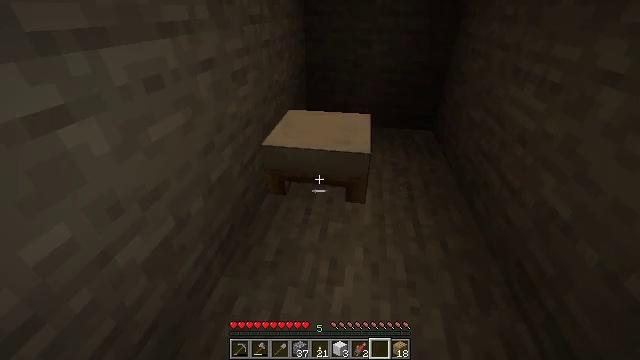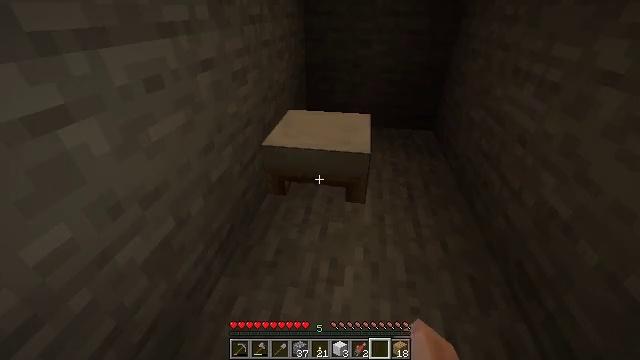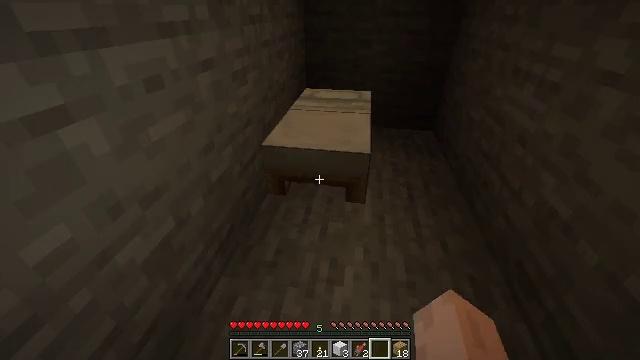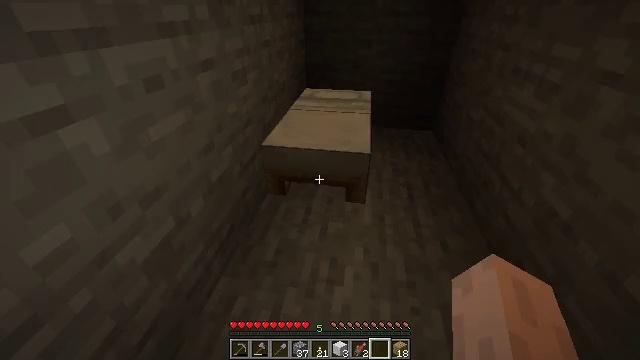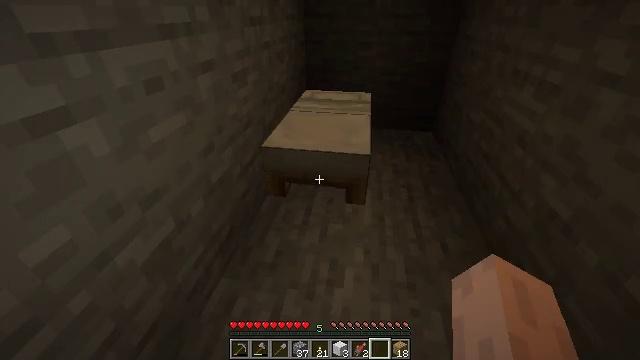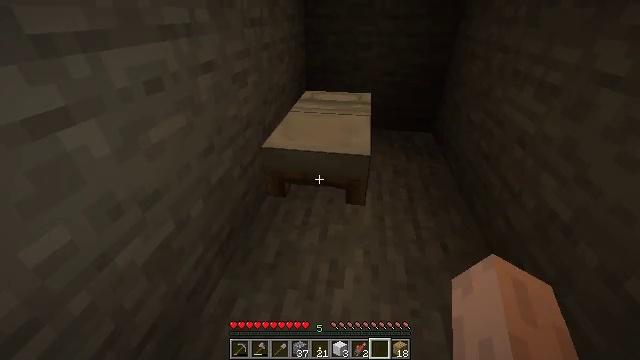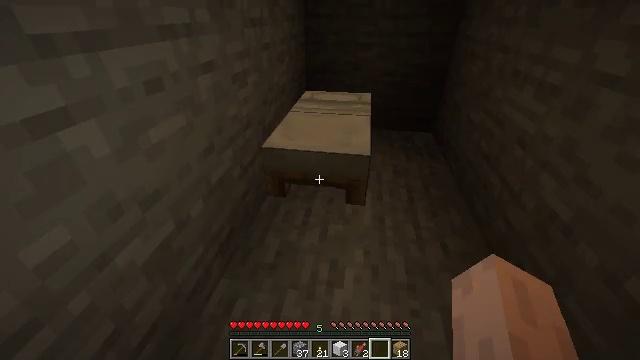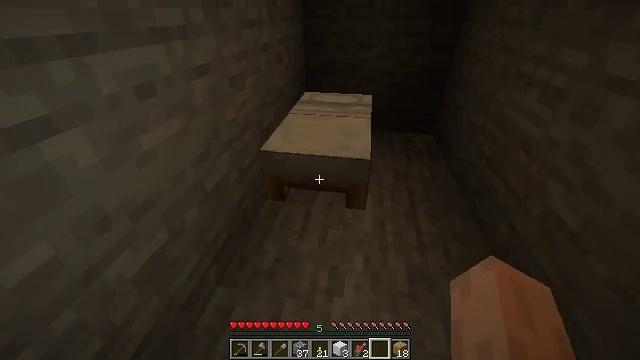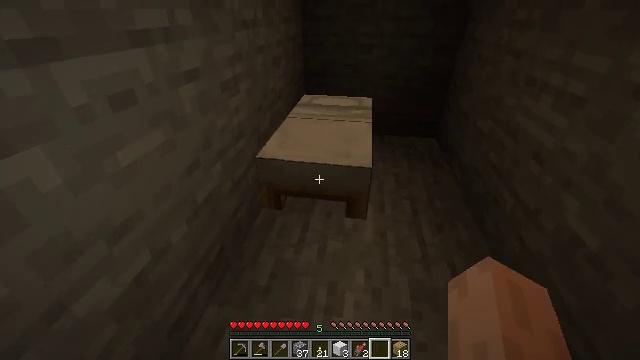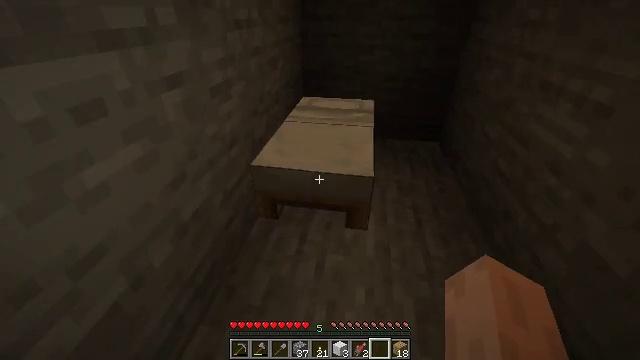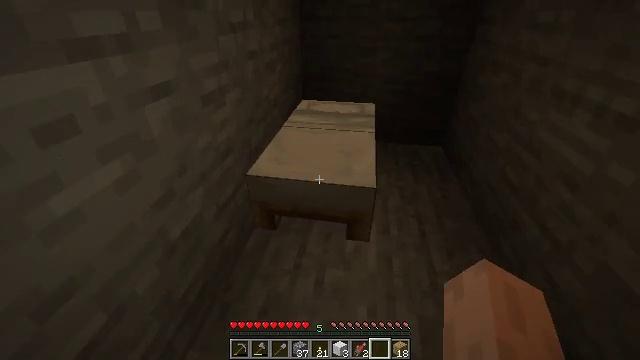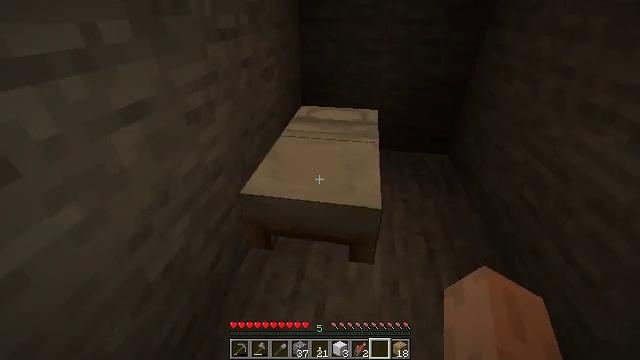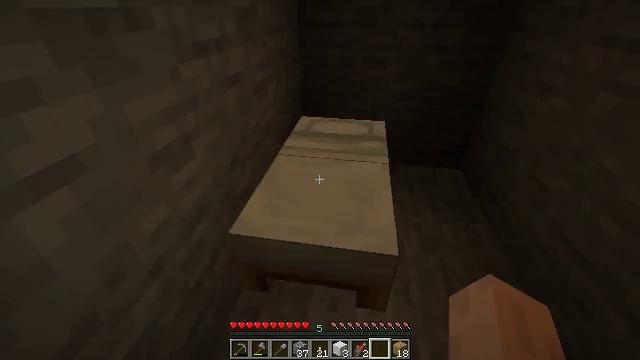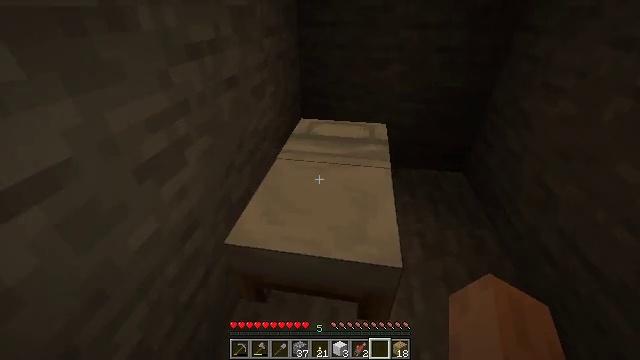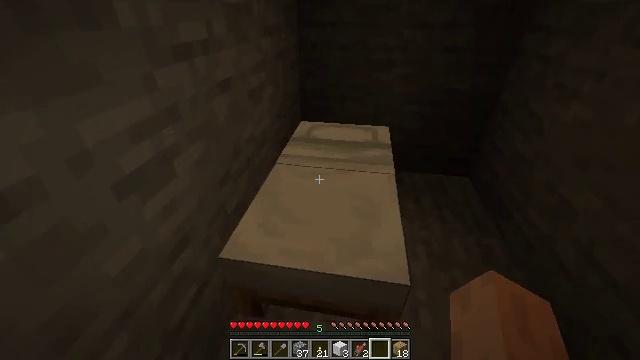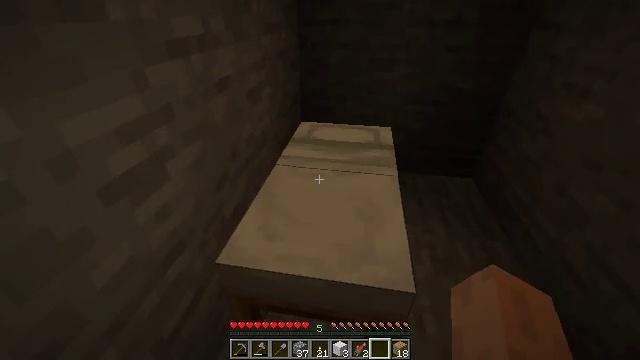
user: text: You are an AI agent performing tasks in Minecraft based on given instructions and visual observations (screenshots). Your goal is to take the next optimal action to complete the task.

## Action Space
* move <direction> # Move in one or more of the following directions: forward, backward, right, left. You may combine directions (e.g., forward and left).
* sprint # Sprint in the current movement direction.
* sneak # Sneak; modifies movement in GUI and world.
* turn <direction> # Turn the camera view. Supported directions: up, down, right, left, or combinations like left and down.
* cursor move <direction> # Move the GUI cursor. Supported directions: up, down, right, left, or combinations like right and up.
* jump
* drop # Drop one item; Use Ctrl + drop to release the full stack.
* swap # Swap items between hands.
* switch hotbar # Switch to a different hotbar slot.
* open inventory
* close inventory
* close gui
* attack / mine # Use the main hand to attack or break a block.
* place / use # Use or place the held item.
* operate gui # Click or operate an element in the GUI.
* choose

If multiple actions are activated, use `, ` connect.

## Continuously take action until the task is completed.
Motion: motion action
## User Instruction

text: Attack the white bed to collect it.
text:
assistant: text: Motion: no_op
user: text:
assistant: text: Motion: no_op
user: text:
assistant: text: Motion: no_op
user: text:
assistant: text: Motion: no_op
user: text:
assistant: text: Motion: no_op
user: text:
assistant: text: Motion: no_op
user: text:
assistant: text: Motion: move forward
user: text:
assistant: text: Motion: move forward
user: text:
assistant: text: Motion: move forward
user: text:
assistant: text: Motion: move forward
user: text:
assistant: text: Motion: move forward
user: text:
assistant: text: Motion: move forward
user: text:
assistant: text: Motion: no_op
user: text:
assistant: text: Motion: no_op
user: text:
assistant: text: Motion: use / place
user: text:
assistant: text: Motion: use / place
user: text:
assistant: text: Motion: use / place
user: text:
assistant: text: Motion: no_op
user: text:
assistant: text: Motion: no_op
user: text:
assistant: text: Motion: no_op
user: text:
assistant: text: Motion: no_op
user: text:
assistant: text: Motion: open gui
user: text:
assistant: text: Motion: no_op
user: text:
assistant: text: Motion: no_op
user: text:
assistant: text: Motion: no_op
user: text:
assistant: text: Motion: no_op
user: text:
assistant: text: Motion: no_op
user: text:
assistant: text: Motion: no_op
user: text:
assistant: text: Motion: no_op
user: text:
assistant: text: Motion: no_op